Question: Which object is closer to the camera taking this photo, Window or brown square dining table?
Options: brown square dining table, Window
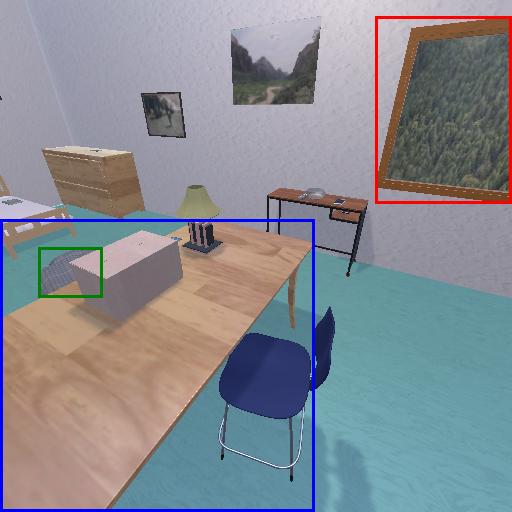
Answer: brown square dining table